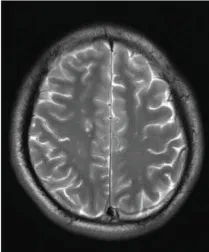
(C-F) Multiple lesions on MRI of the brain. T2-hypertense in right center semicovale, lateral paraventricular, pons, left temporal lobe, with an obvious contrast-enhancing lesions in the left temporal lobe.
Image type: radiology (mri)